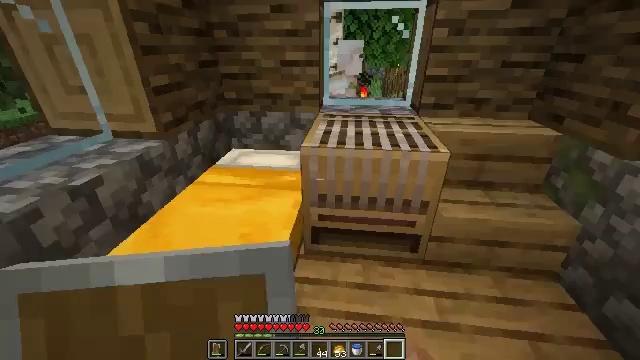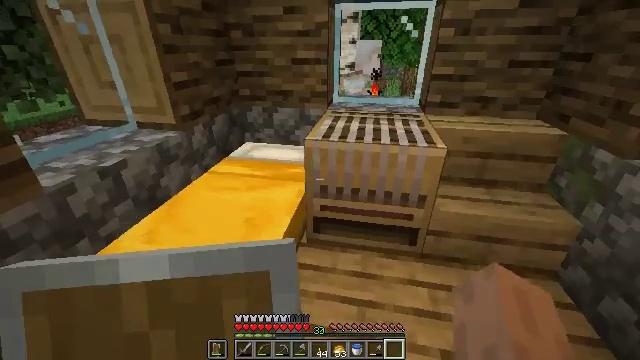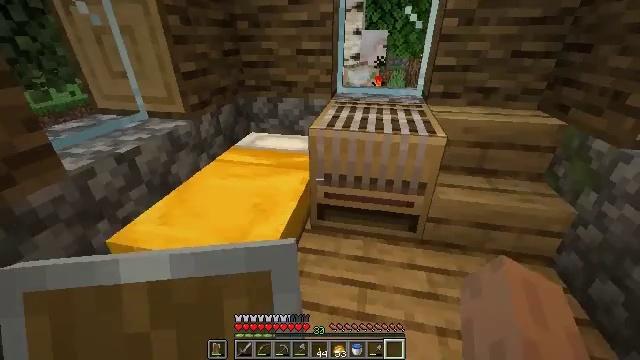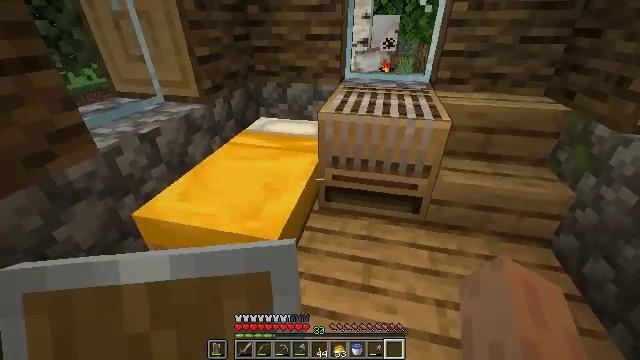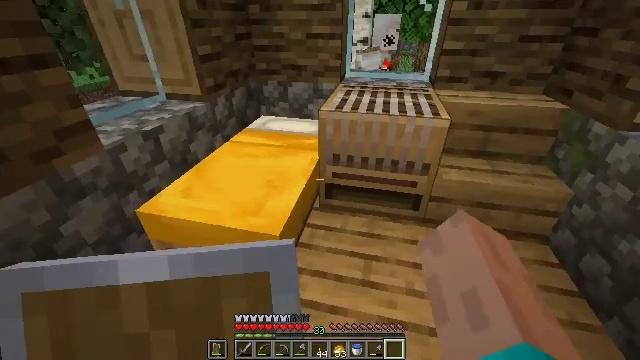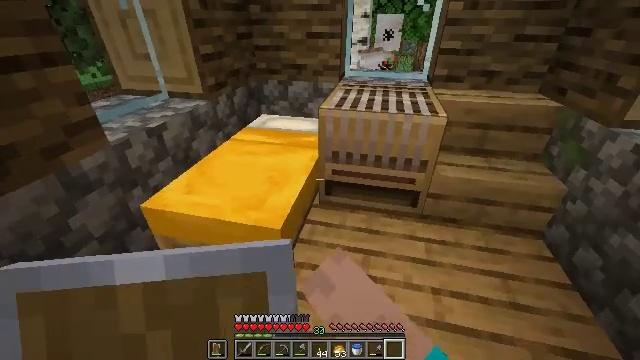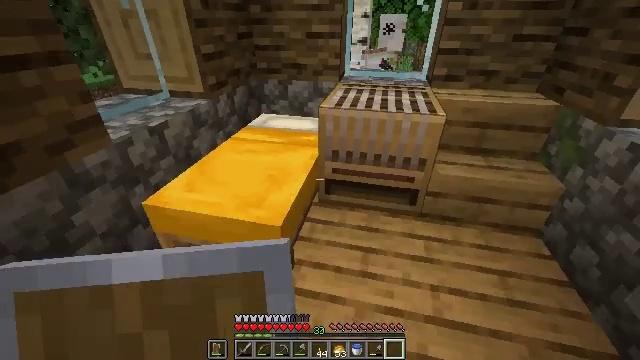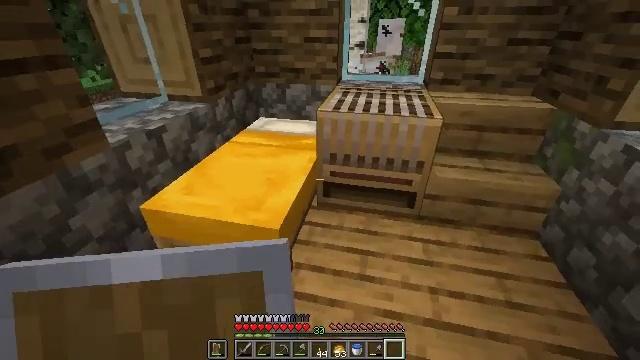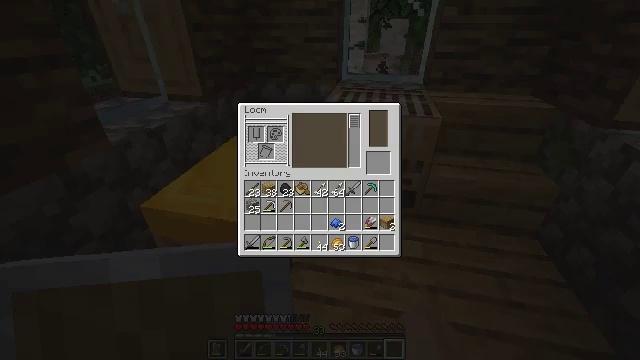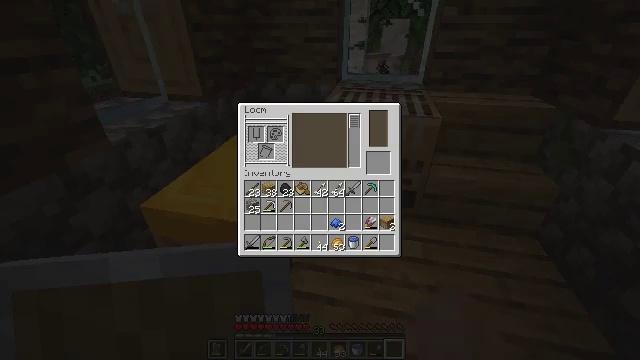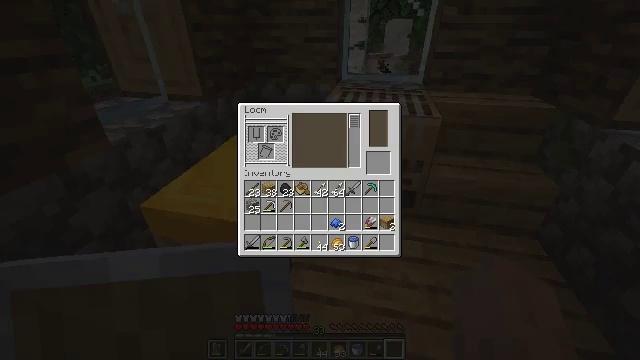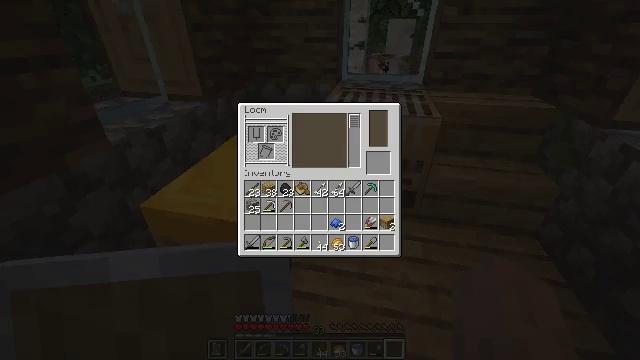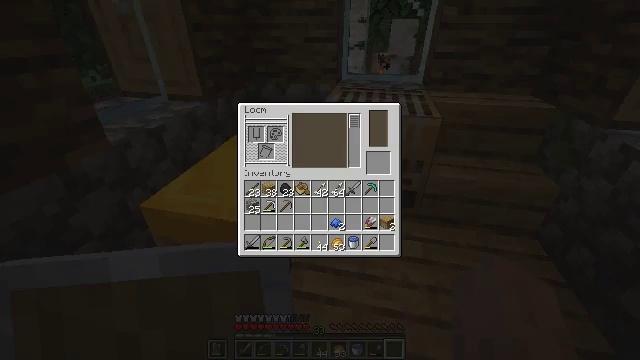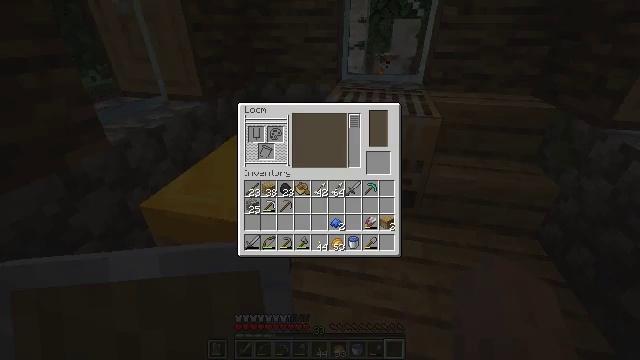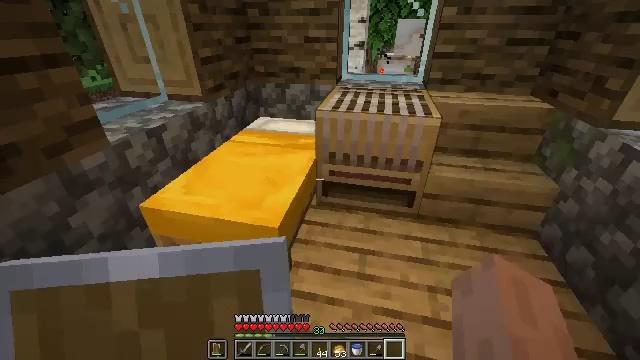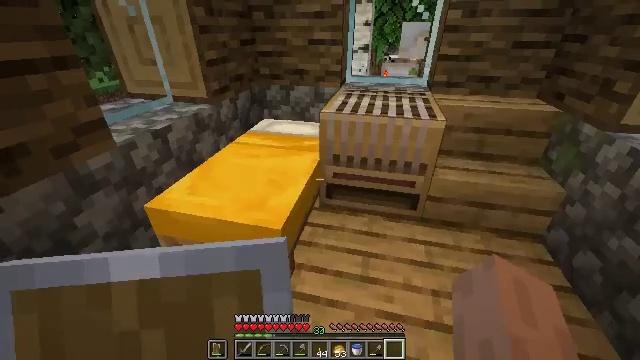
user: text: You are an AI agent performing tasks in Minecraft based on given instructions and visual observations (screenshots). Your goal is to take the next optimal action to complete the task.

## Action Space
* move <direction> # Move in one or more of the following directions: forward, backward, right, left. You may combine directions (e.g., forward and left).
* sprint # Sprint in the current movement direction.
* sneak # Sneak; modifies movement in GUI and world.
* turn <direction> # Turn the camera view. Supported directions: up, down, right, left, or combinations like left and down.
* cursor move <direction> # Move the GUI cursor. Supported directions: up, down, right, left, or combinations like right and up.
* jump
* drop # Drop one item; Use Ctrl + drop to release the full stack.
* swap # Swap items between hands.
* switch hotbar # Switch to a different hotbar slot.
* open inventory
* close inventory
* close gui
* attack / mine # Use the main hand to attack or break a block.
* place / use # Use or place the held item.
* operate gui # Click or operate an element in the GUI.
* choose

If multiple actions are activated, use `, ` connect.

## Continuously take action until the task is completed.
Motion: motion action
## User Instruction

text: mine block yellow banner
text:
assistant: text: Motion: move back and move right, turn left
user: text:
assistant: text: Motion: move back, turn down
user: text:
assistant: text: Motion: turn left and down, use / place
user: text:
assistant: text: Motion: use / place
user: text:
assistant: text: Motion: no_op
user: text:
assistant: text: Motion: no_op
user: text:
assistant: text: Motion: no_op
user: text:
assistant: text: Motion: no_op
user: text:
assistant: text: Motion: no_op
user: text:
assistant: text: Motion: no_op
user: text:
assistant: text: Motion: no_op
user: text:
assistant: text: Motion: no_op
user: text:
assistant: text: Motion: no_op
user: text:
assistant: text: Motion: no_op
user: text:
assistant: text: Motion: no_op
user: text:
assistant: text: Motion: turn left
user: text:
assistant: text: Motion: turn left
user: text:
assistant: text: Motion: turn left and up
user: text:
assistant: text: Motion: turn left and up
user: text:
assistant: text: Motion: move forward, turn left
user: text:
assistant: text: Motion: move forward, turn left and up
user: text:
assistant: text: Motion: move forward
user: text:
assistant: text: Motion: move forward, turn left
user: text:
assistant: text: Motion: move forward and move left, turn right and down
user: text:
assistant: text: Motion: move forward and move left, turn right and up
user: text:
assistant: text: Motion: move back and move left, turn right and up
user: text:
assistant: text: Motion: move back, turn right and up
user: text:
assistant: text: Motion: move back, turn right and up
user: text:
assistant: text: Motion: move back, turn right and up
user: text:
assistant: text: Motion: move back, turn right and up